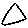
Label: triangle